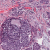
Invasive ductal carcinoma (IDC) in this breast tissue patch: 1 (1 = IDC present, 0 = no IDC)